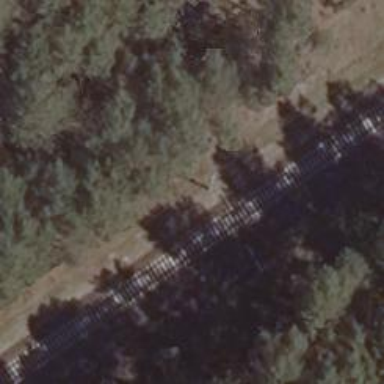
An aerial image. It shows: Railway milestone with catenary mast.